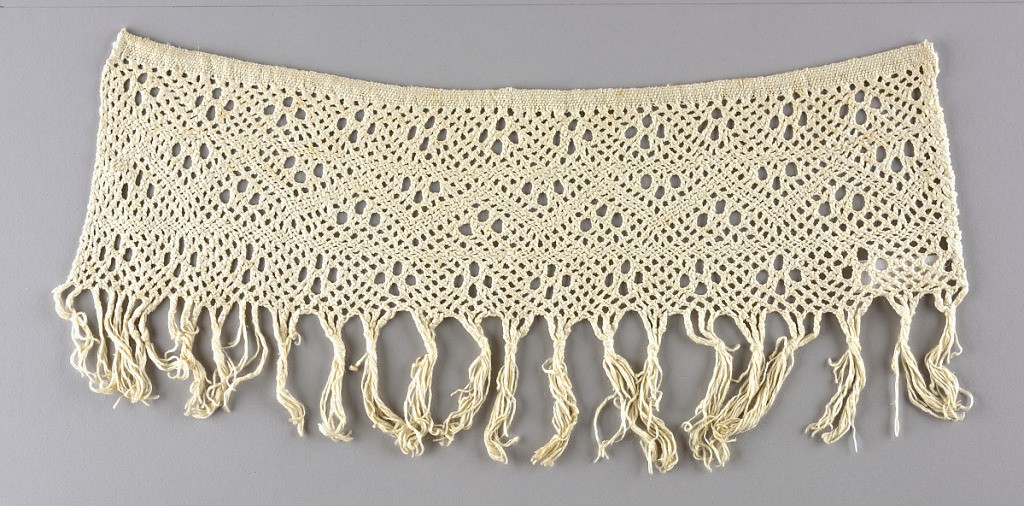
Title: Towel end
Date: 19th century
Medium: linen, cotton Technique: braiding
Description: This fringe was probably cut from towels and was originally the ornamentation made by weaving and braiding the warp ends. Design of zigzags and rosettes.